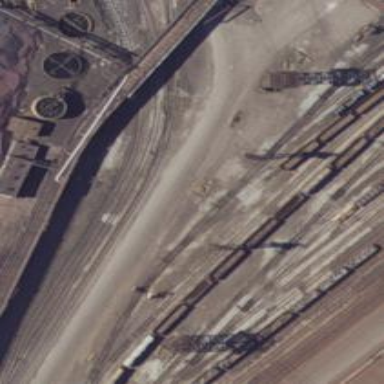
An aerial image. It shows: Rail spur service.